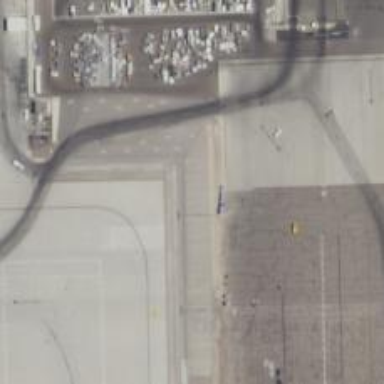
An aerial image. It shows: View of taxiway at the airport.